Field crop: tomato
Growth stage: 2
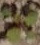
Species: solanum